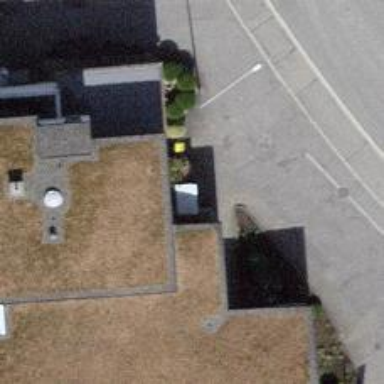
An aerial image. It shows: Post box is visible.